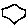
Label: hexagon